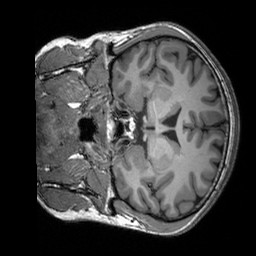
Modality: T1w
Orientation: coronal
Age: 33
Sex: male
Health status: healthy
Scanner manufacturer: siemens
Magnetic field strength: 3 T
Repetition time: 2.3 s
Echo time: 0.00303 s